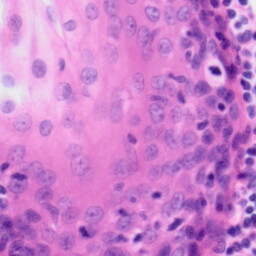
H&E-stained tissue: Tonsil